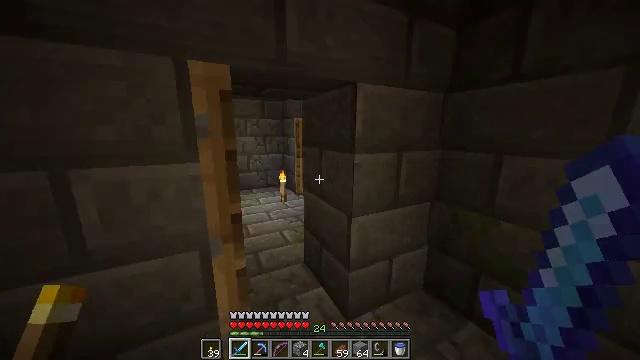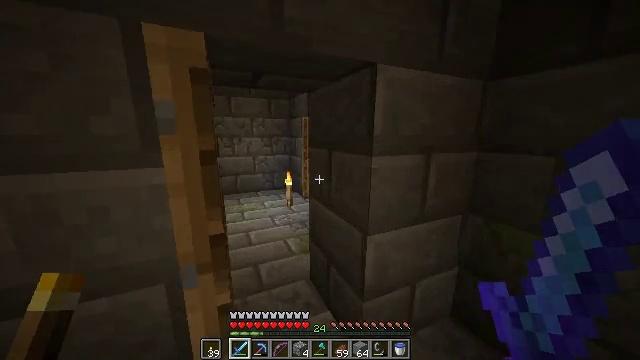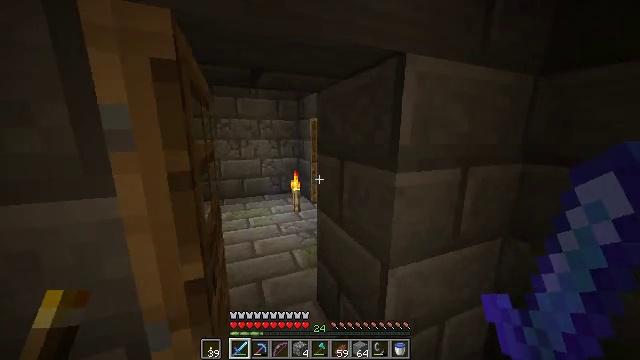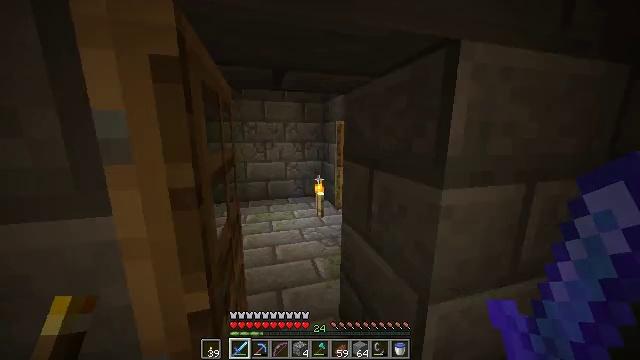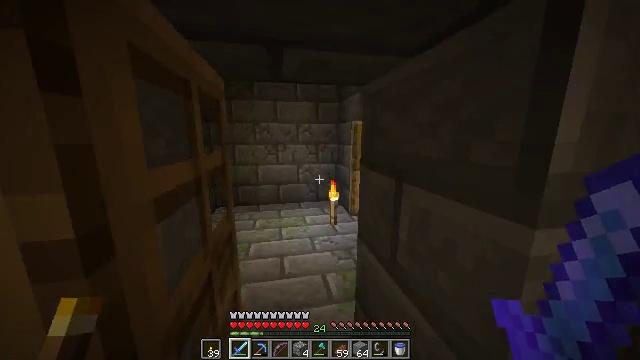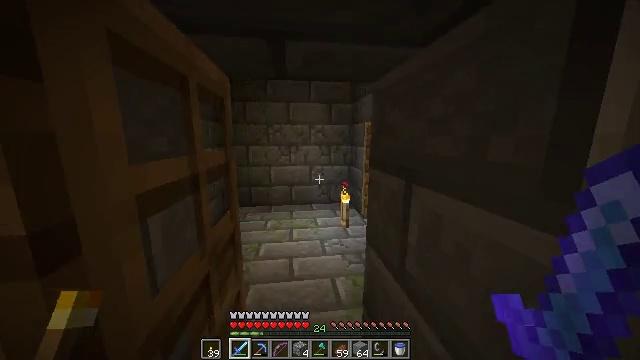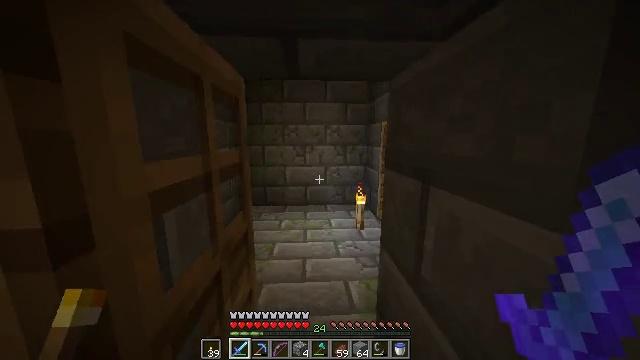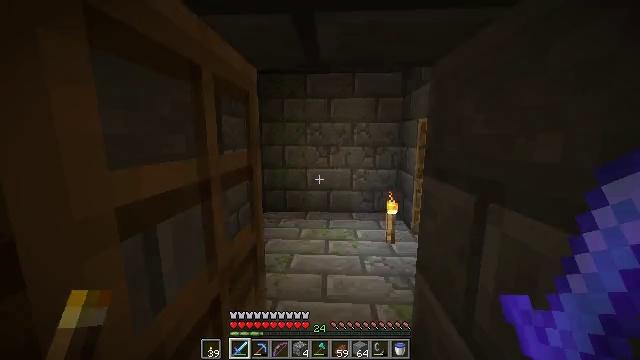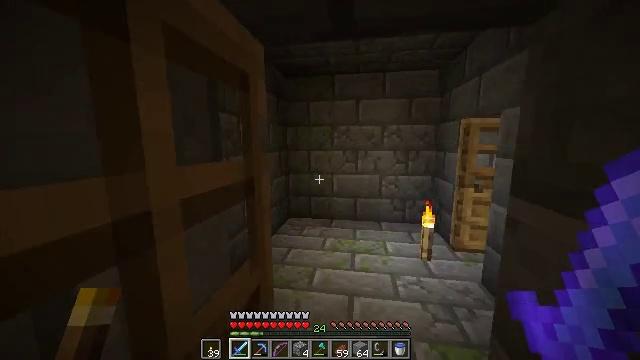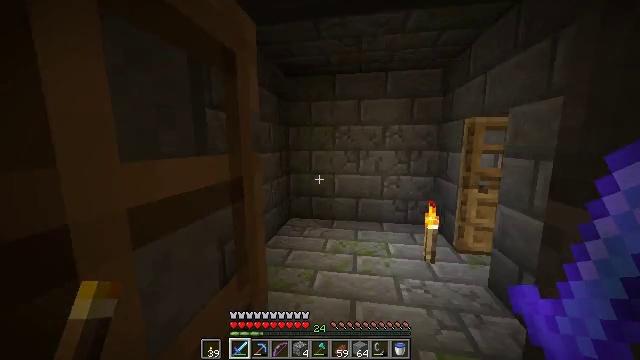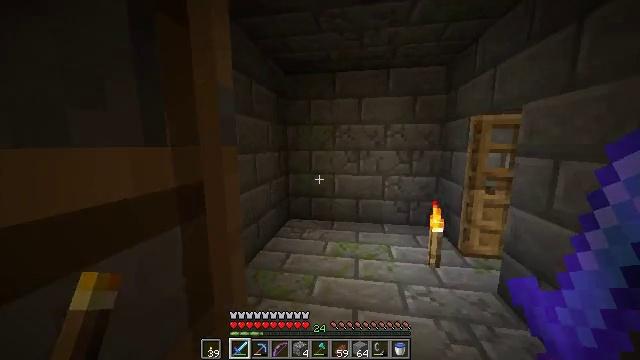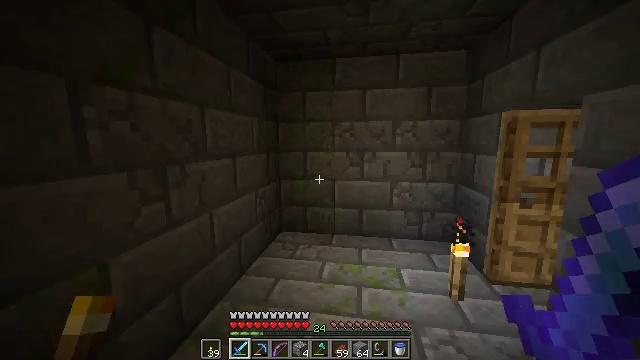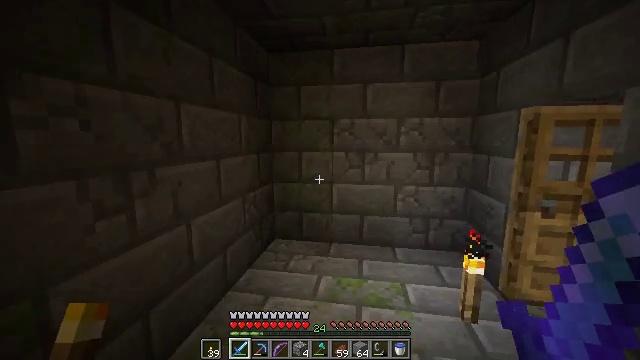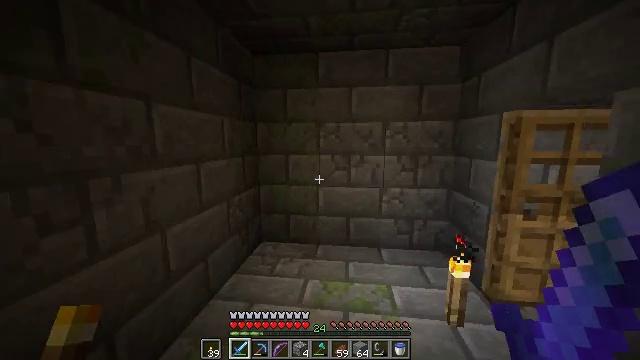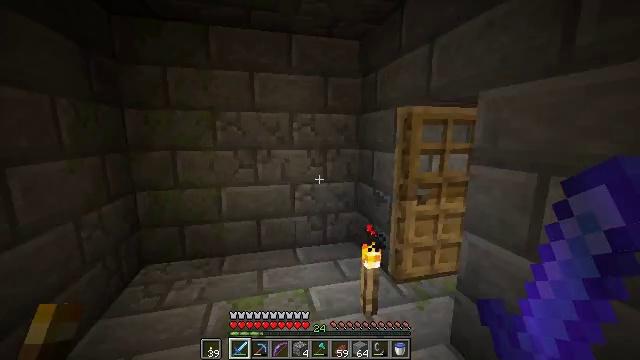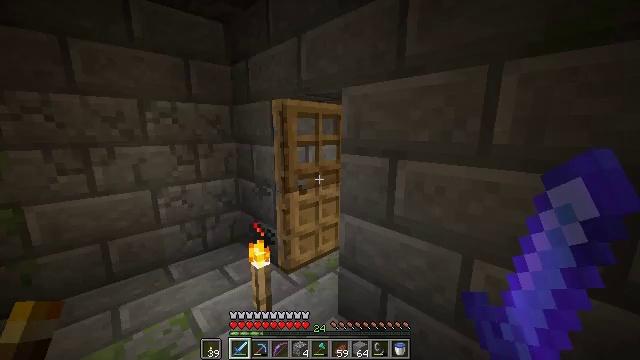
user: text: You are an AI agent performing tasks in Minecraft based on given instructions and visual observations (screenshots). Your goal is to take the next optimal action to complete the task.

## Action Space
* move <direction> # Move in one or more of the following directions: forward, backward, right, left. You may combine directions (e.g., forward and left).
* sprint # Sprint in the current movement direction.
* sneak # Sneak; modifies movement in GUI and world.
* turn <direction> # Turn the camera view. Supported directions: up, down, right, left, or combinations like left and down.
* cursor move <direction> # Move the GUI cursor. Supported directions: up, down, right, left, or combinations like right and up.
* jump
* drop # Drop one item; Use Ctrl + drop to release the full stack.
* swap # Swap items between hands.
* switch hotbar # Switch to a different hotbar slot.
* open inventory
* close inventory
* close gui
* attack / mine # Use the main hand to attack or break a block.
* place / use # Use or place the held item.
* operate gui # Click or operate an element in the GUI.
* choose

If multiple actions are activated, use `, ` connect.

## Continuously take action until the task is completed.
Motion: motion action
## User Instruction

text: Smash the iron door for recycling.
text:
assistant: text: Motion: move forward, sprint, turn left
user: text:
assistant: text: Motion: move forward, sprint, turn left
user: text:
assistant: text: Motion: move forward, sprint, turn left
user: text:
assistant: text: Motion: move forward, sprint, turn left
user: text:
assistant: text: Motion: move forward, sprint, turn left
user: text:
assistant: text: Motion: move forward, sprint, turn left
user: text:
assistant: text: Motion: move forward, sprint, turn left
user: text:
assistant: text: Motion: move forward, sprint, turn left
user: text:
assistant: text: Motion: move forward, sprint
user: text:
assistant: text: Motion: move forward, sprint
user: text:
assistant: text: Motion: move forward, sprint
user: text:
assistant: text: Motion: move forward, sprint
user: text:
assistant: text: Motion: move forward, sprint, turn right
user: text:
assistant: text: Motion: move forward, sprint, turn right and down
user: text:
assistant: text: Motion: move forward, sprint, turn right and down
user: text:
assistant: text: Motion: move forward, sprint, turn right
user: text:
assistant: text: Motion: move forward, sprint, turn right
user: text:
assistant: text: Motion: move forward, sprint, turn right
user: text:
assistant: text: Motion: move forward, sprint, turn right
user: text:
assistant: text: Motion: move forward, sprint
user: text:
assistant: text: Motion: move forward, sprint
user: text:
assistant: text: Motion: move forward, sprint
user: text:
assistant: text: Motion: move forward, sprint
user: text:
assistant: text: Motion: move forward and move left, sprint
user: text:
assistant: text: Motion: move forward and move left, sprint
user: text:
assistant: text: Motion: move forward and move left, sprint, turn right
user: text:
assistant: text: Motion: move forward and move left, sprint, turn right
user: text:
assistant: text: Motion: move forward, sprint, turn right
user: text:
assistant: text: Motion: move forward, sprint
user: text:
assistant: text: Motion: move forward, sprint